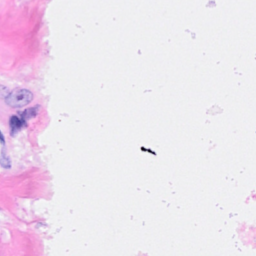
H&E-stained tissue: Breast